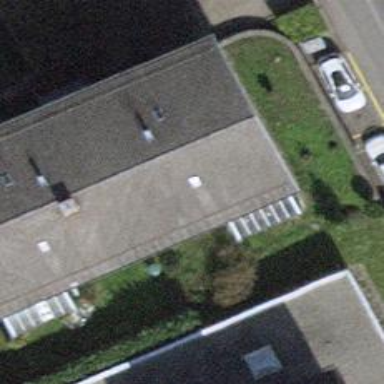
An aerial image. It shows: Image showing building with apartments.